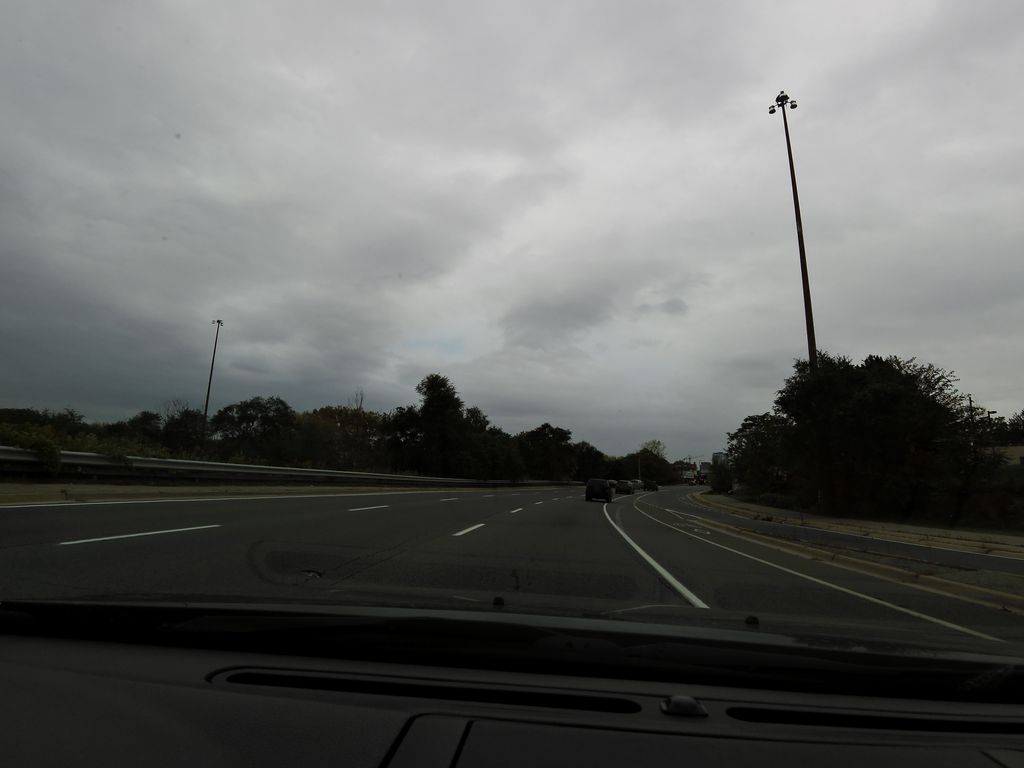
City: hamilton